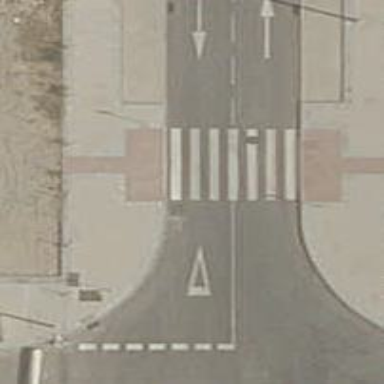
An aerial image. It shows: Uncontrolled zebra crossing on the road.